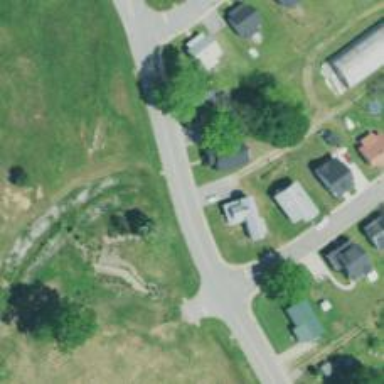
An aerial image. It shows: Residential road with sidewalk on the left side.